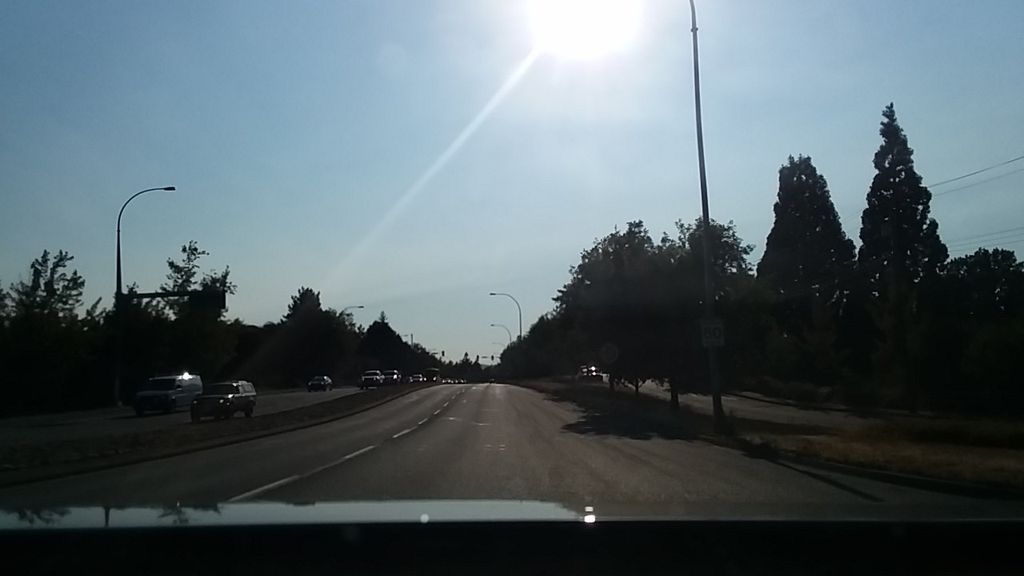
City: victoria